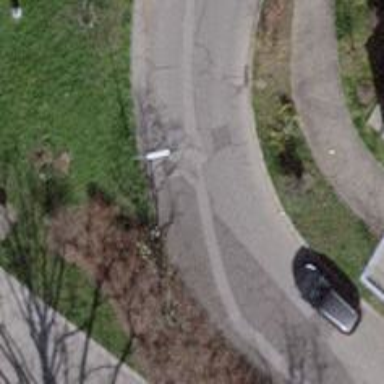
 featuring sidewalk on the left side. The sidewalk also has asphalt surface."